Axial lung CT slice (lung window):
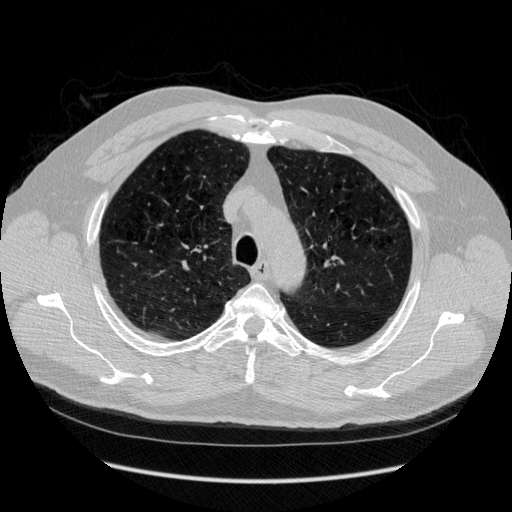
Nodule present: no